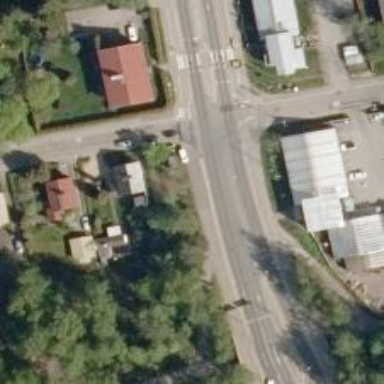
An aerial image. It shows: Crossing on asphalt cycleway.